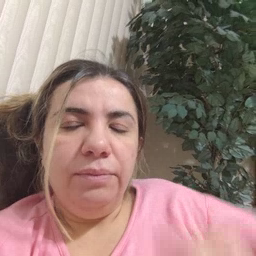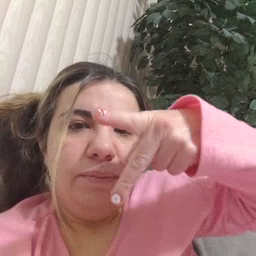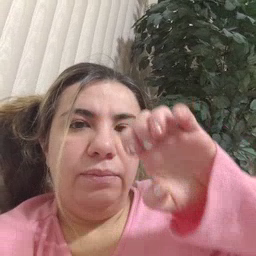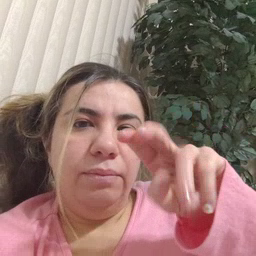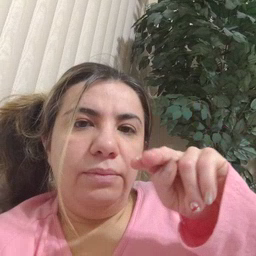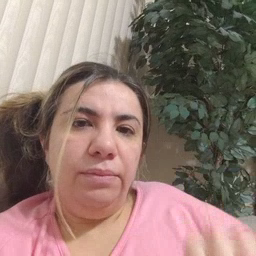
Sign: penny